The image is the raw time-domain waveform of a rolling-element bearing's vibration signal. Diagnose the bearing from this image, choosing from: normal, inner_race, outer_race, ball.
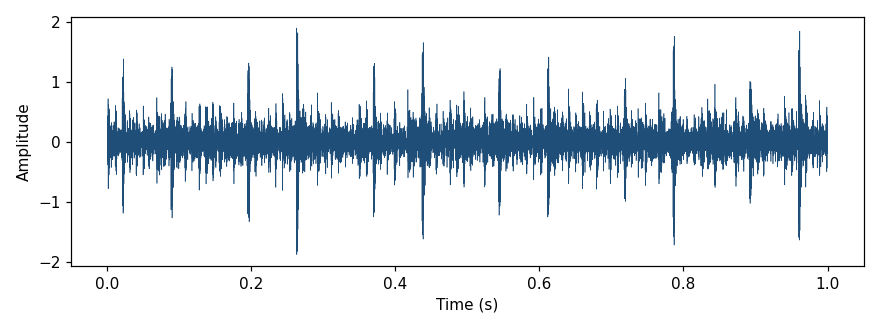
Answer: outer_race